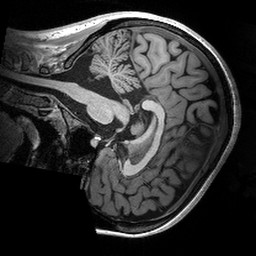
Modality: T1w
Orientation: sagittal
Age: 24
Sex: female
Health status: healthy
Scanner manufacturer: siemens
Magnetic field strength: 3 T
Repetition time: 2.53 s
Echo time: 0.00288 s